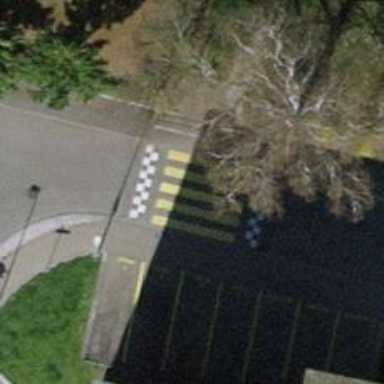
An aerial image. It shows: Zebra crossing on the road.